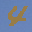
Label: 4